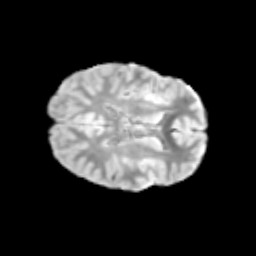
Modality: T2w
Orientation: axial
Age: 10
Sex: male
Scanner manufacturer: siemens
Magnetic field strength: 3 T
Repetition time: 3.8 s
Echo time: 0.07 s